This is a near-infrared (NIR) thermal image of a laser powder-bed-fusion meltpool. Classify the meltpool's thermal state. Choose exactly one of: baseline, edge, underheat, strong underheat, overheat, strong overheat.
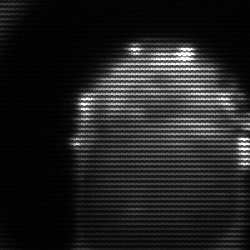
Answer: baseline